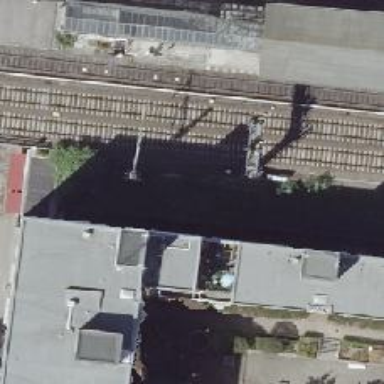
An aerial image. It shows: Railway signal.